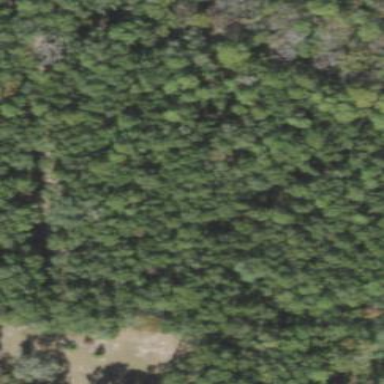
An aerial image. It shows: Mixed woodland with various types of leaves.